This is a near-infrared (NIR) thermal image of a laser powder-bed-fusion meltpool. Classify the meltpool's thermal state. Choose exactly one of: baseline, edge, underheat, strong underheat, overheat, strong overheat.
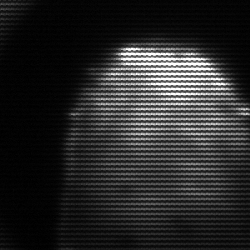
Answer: edge